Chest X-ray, PA view. Patient: 55 years old, sex F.
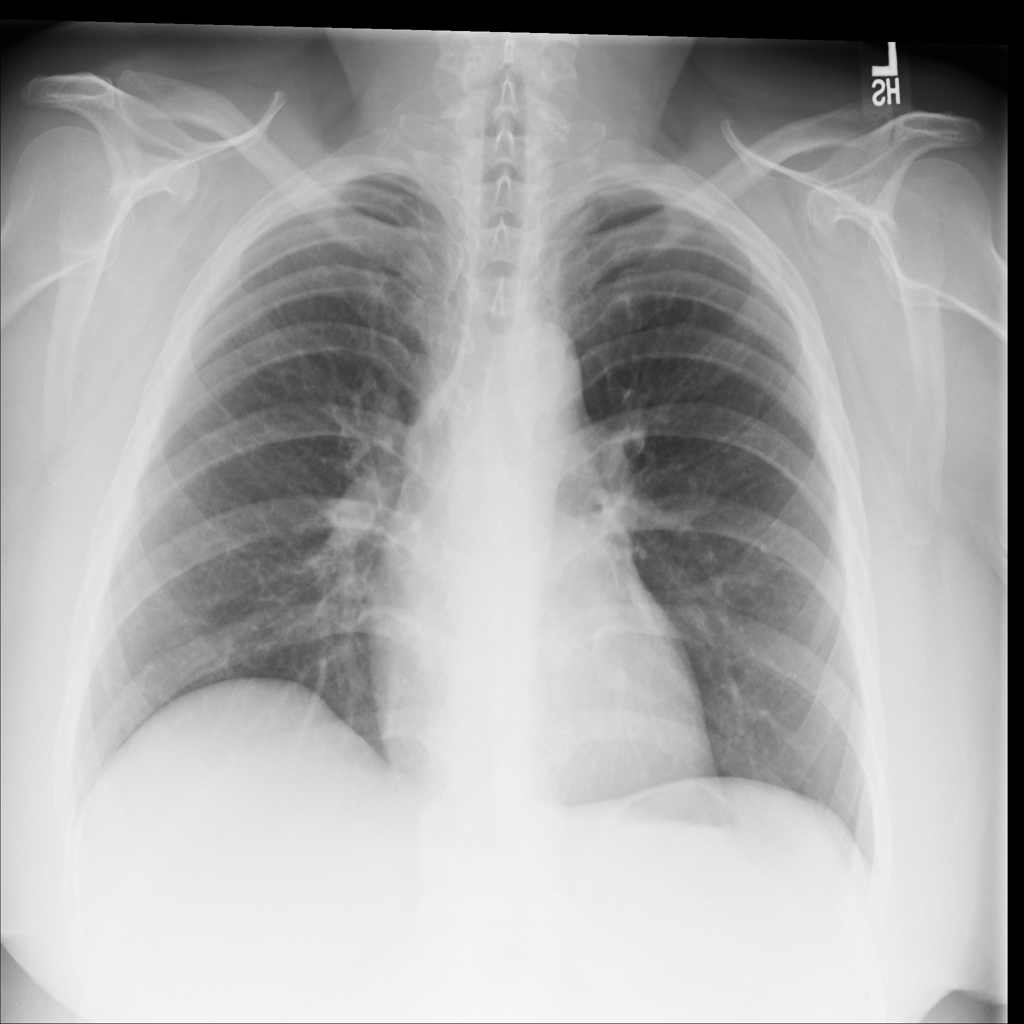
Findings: No Finding